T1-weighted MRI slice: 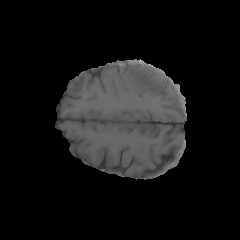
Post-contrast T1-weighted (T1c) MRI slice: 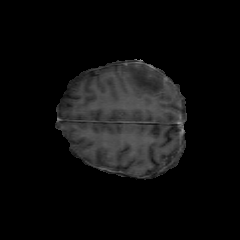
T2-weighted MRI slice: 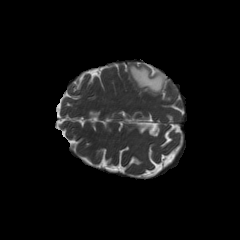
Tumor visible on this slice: yes